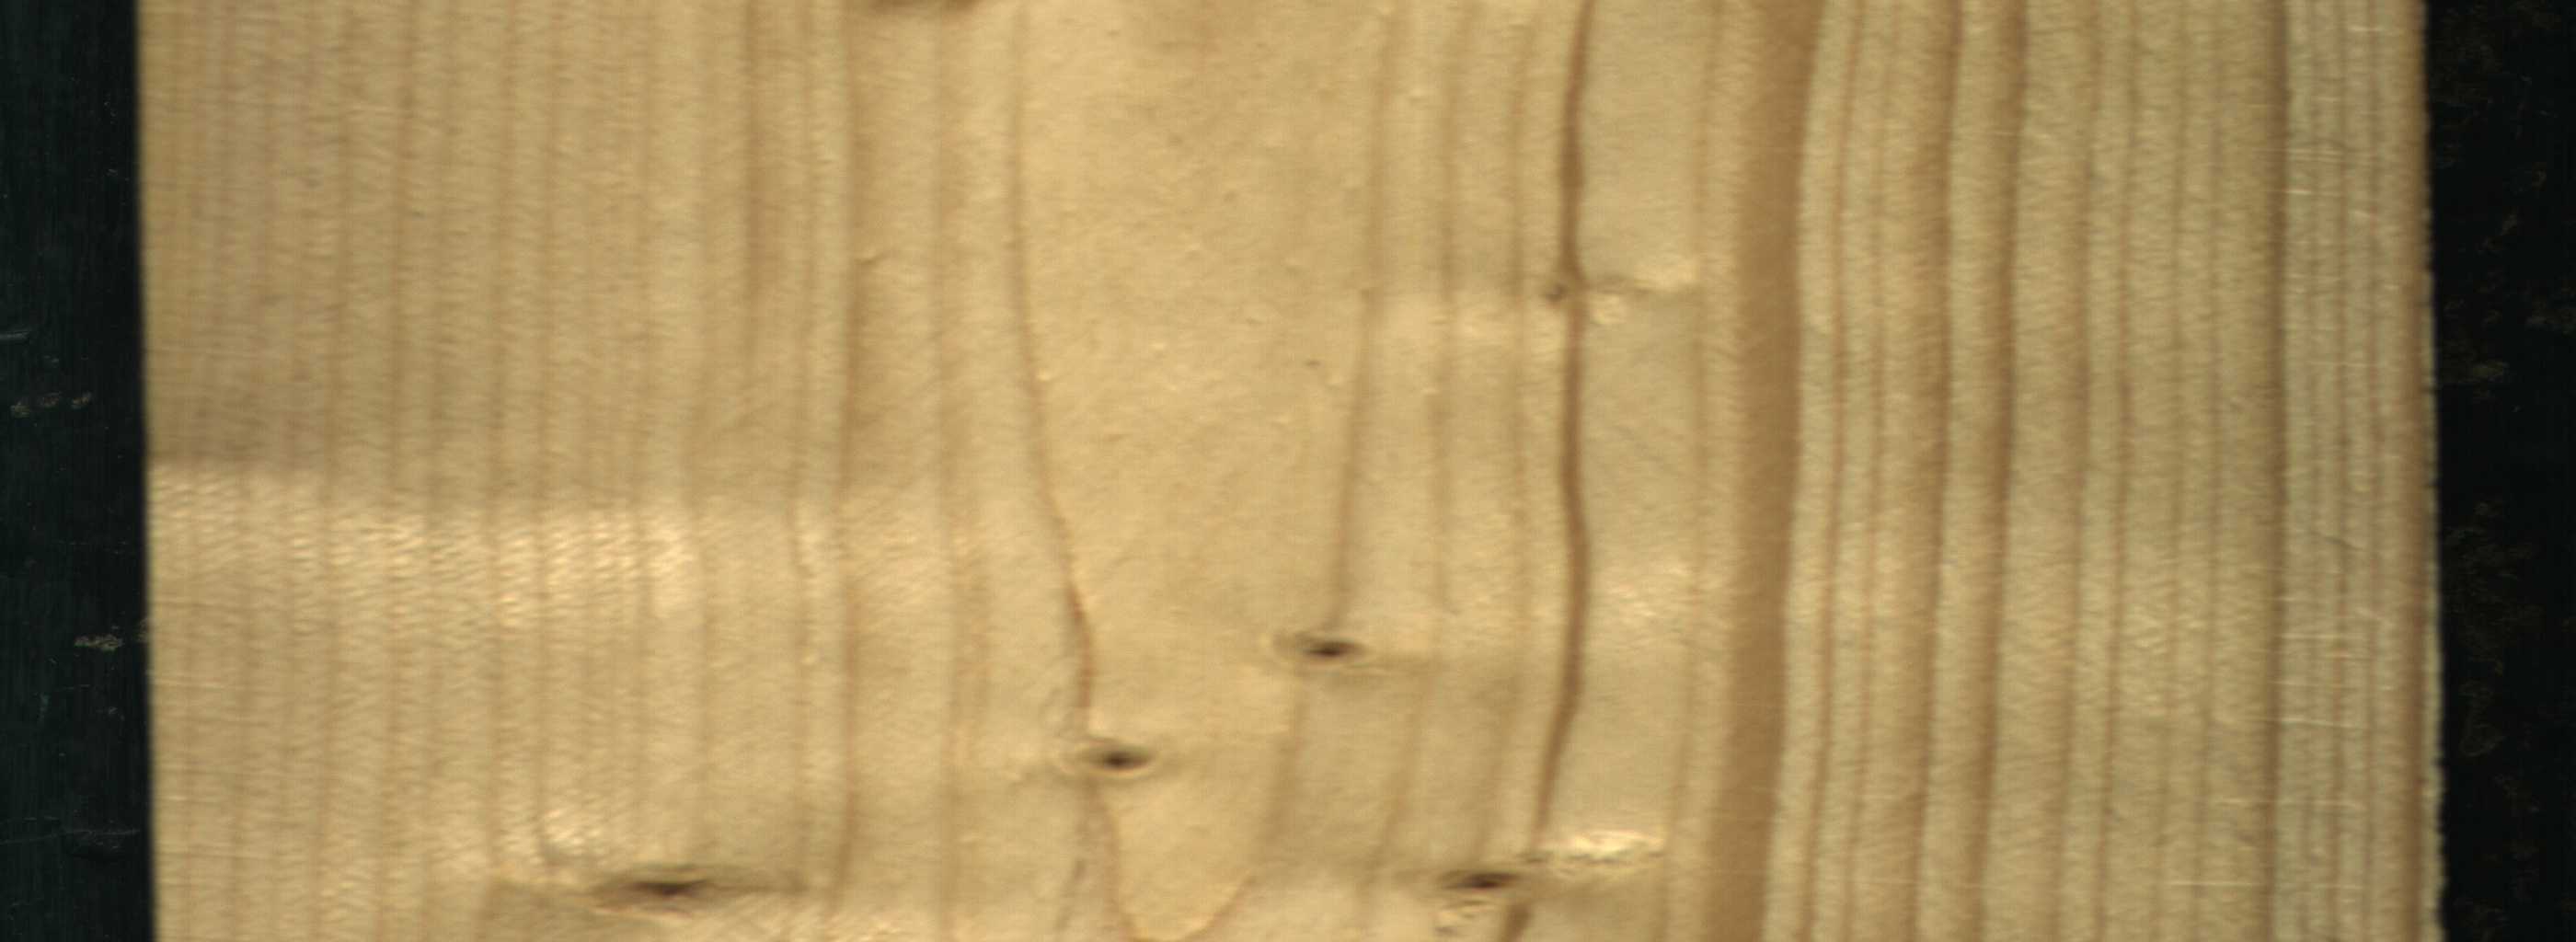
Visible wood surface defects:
Live_Knot
Live_Knot
Live_Knot
Live_Knot